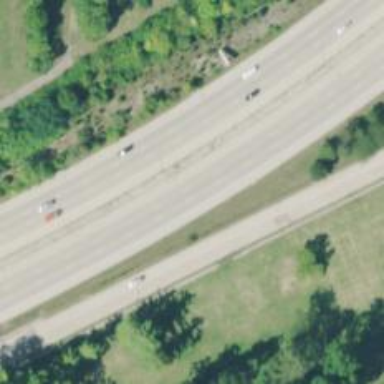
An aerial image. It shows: This image shows trunk highway that functions as expressway.